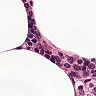
Metastatic tissue present: no